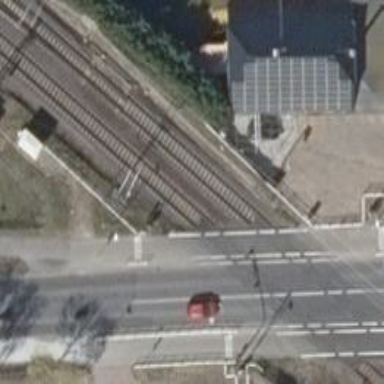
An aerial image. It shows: Railway crossing with lights and full barrier.